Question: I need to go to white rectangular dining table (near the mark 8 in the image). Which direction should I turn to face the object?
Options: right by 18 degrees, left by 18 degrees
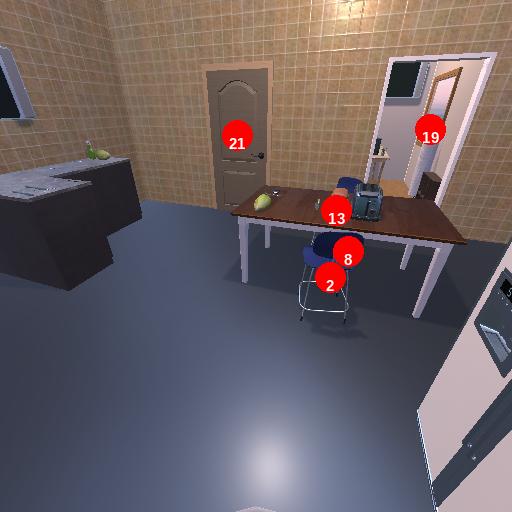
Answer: right by 18 degrees